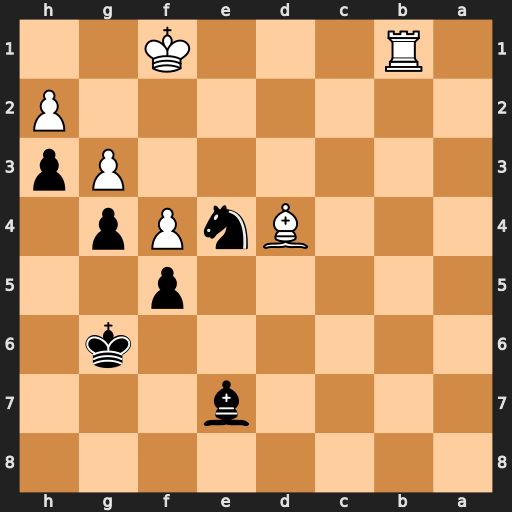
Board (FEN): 8/4b3/6k1/5p2/3BnPp1/6Pp/7P/1R3K2
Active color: b
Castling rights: -
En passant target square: -
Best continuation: Nd2+ Ke2 Nxb1